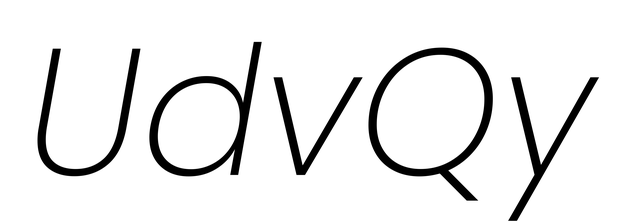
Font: Poppins-ExtraLightItalic